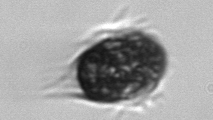
Label: Mesodinium